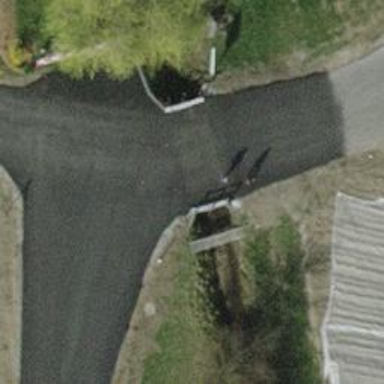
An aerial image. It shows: Unclassified road.